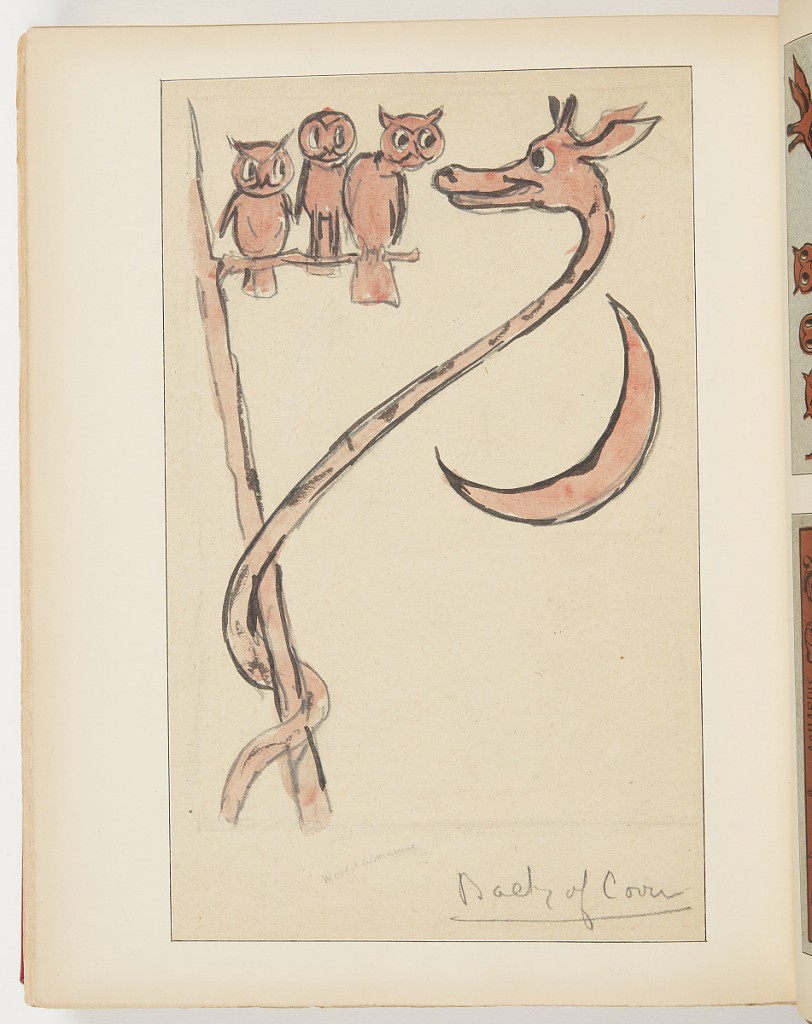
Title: Sketch for Cover in “The World’s Almaniac”
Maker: Frederick Stuart Church, American, 1842–1924
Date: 1878
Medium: Brush and black and red watercolor, graphite on paper
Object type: Ephemera
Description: Left, tree trunk, with branch, upper right, three owls perched on branch, rightmost owl has head jutted out too look at giraffe. Right, giraffe's neck wrapped around tree trunk. Center right, waxing crescent.